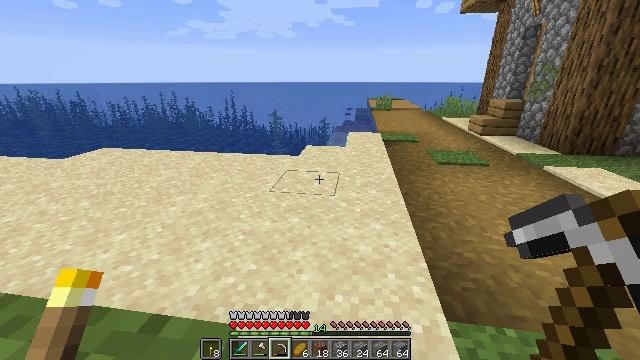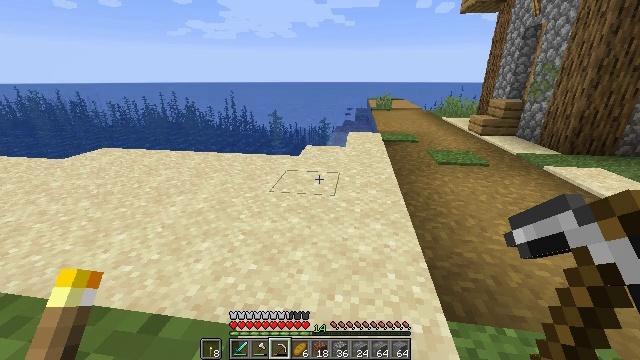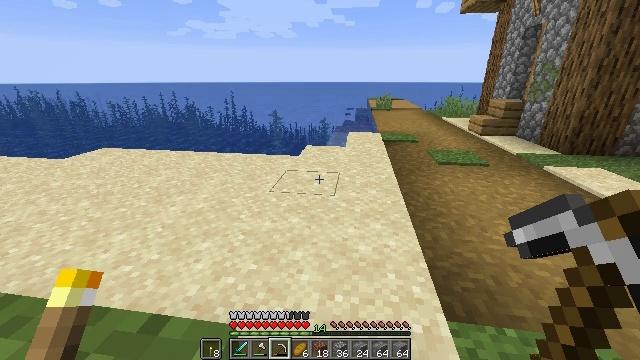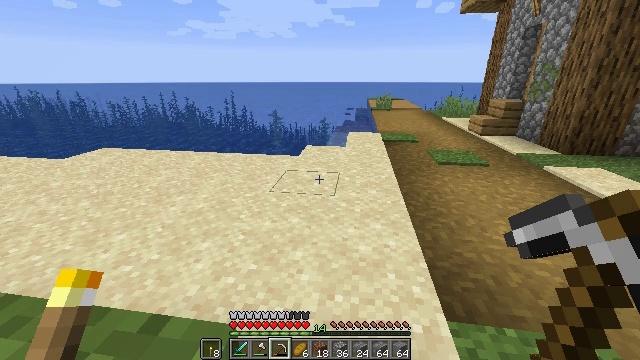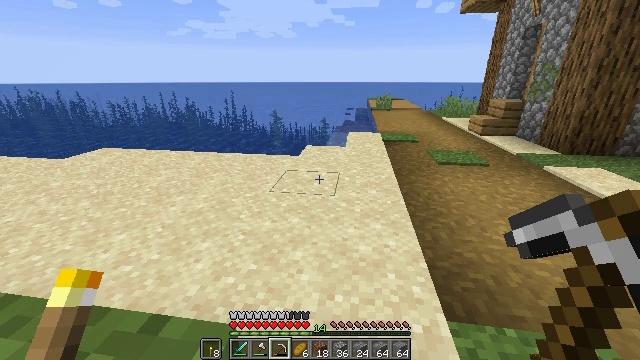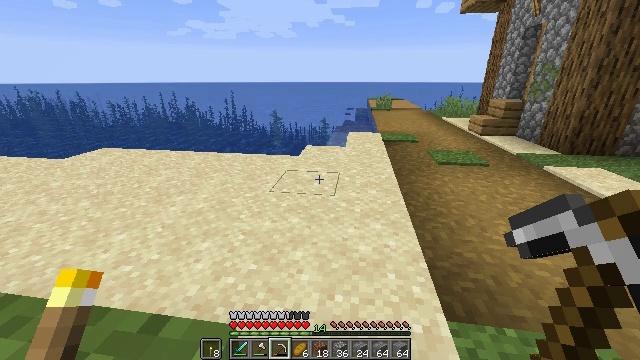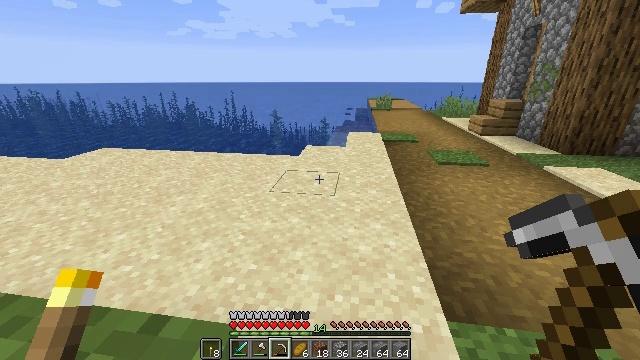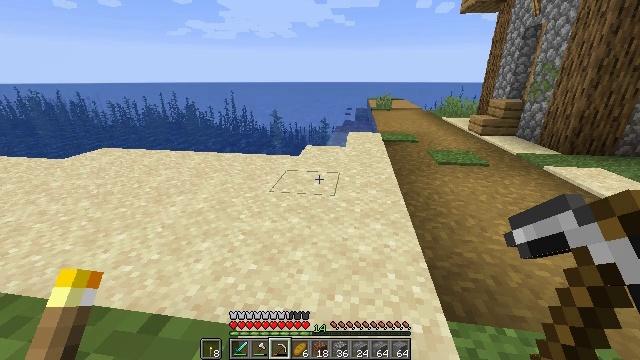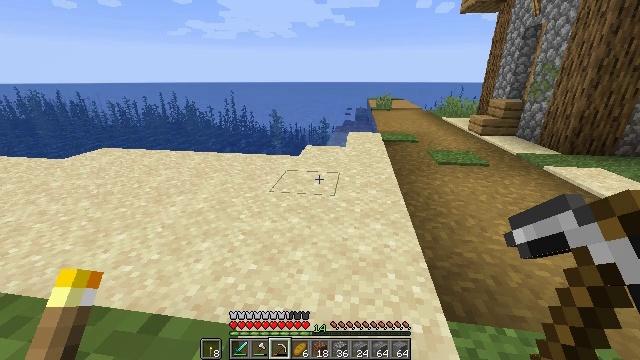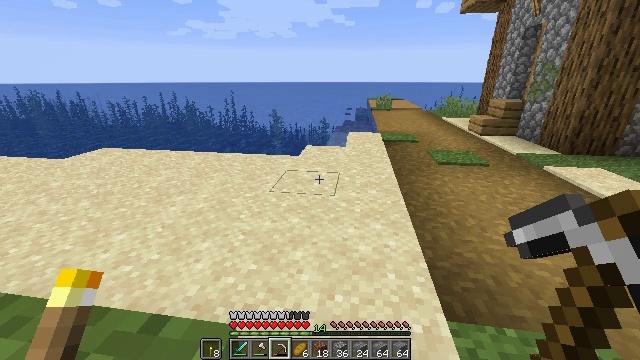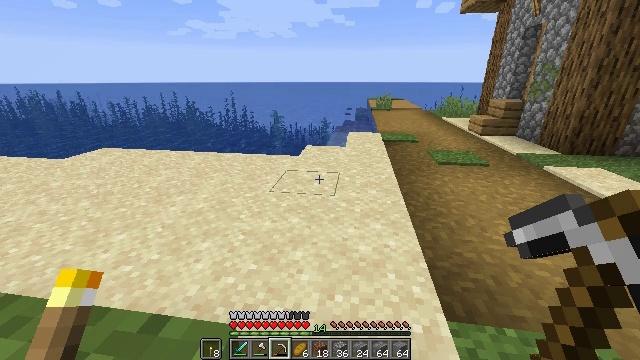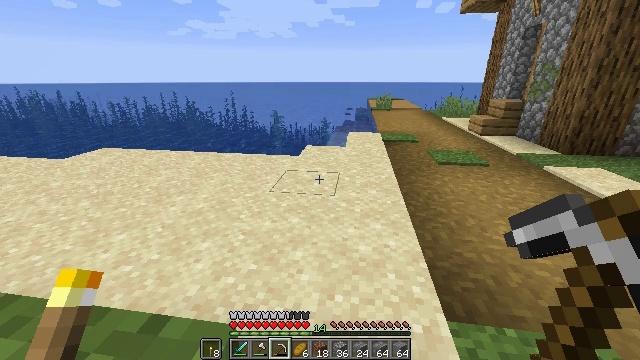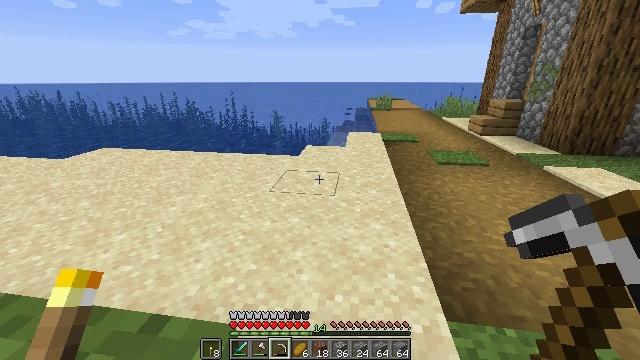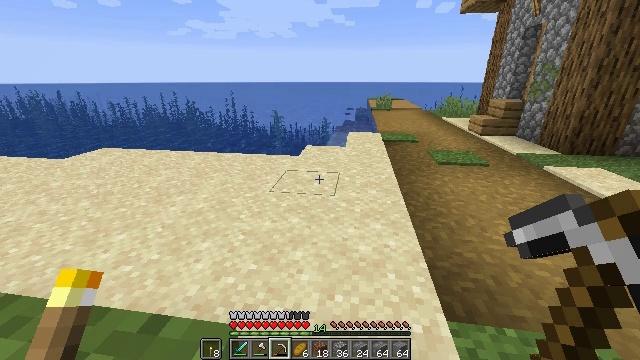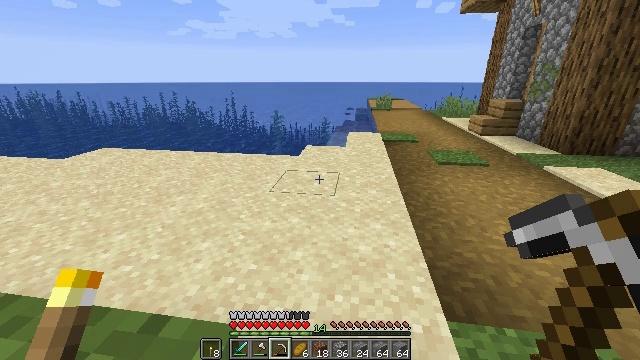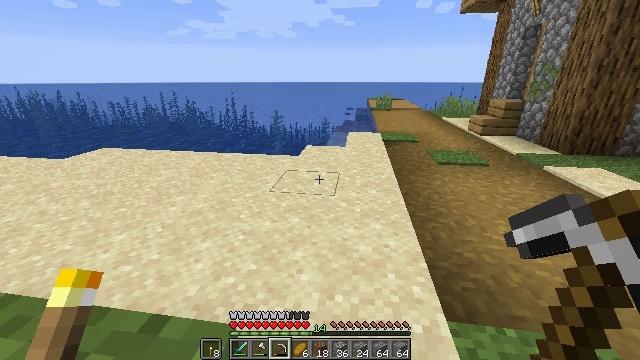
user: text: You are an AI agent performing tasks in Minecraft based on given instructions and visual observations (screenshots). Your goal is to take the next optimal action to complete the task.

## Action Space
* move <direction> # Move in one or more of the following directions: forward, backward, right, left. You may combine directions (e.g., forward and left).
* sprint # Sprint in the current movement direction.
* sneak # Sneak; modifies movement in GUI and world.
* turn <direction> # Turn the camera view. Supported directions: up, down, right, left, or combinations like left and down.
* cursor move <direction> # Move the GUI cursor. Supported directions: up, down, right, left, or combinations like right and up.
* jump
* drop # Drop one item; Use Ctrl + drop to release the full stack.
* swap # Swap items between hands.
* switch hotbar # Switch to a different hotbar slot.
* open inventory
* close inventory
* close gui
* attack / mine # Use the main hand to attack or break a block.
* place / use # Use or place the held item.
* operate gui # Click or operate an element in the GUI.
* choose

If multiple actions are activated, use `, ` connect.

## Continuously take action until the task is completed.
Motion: motion action
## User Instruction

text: Mine oak stairs.
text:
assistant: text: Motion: no_op
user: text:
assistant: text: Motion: no_op
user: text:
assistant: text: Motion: no_op
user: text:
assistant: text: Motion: no_op
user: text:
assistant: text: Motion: no_op
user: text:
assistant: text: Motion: no_op
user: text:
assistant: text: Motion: no_op
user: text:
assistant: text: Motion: no_op
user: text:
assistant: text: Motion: no_op
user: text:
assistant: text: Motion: no_op
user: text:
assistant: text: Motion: no_op
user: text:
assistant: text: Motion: no_op
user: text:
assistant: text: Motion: no_op
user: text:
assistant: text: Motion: no_op
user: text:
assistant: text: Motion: no_op
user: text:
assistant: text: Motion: no_op
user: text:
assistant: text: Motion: no_op
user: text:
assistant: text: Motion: no_op
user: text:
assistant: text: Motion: no_op
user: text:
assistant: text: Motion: no_op
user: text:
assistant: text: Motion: no_op
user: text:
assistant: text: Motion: no_op
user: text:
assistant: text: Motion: no_op
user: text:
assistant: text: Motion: no_op
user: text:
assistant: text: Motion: no_op
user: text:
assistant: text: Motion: no_op
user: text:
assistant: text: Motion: no_op
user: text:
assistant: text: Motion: no_op
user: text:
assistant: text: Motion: no_op
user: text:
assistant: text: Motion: no_op